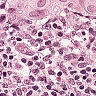
Metastatic tissue present: yes